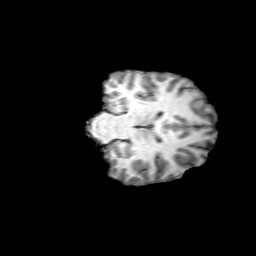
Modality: T1w
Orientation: coronal
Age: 21
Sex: female
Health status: ill